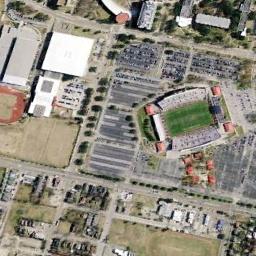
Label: stadium